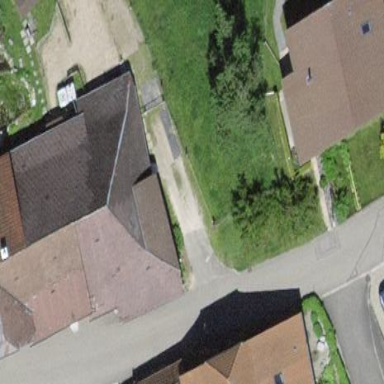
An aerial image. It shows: Farm building.